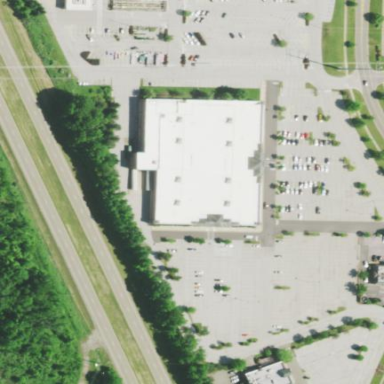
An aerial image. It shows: Department store building.